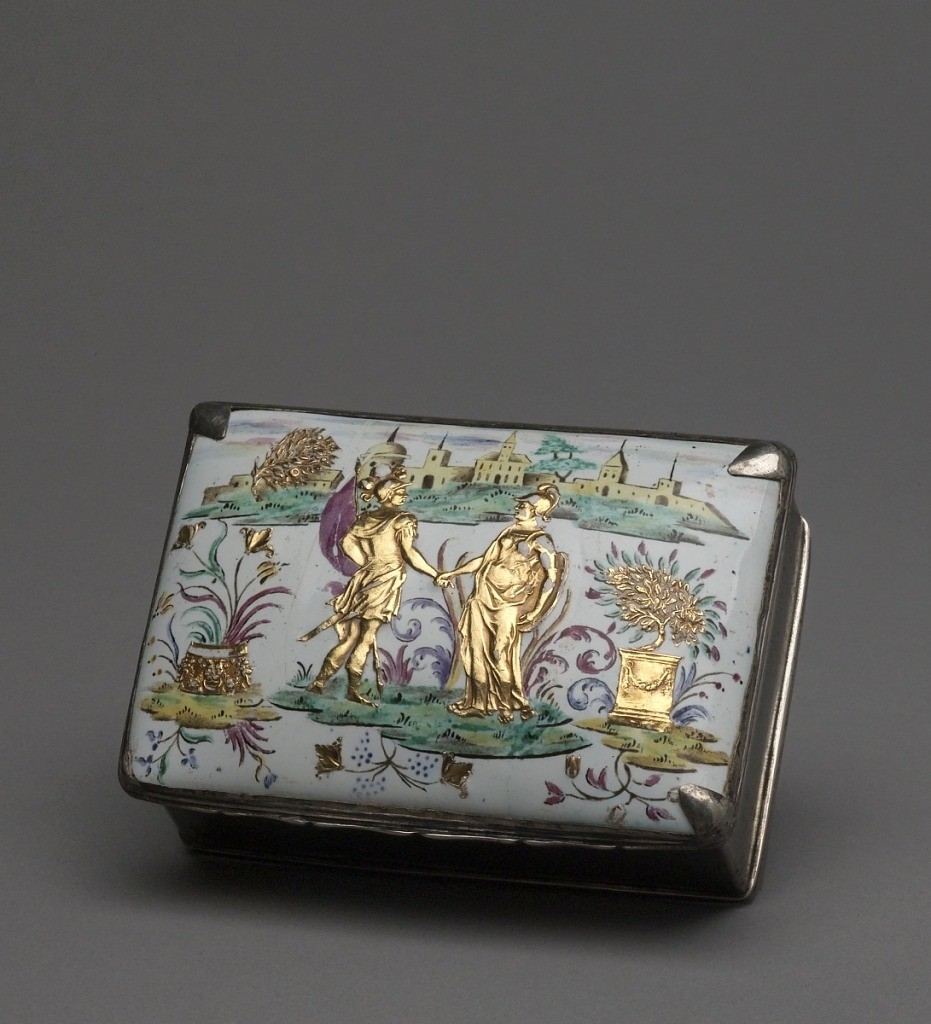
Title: Snuffbox
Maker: Pierre Fromery, French, 1655–1738
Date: ca. 1750
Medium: Enamelled copper, silver
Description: A snuffbox made in copper and silver. The lid shows two male figures in an outdoor scene with buildings in the background.